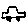
Label: car